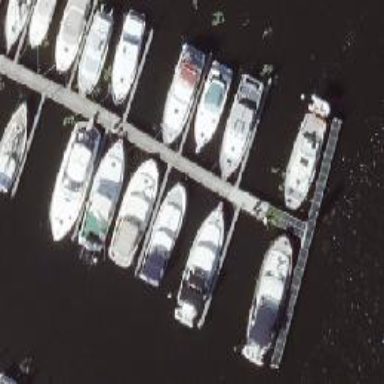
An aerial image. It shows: Marina on leisure land.